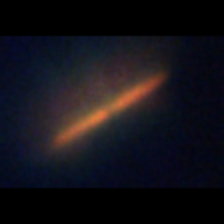
Taxon: Pennate
Group: Diatoms